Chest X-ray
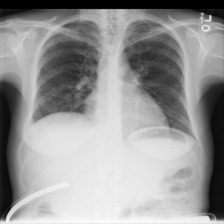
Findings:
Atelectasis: negative
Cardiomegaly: negative
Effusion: negative
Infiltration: negative
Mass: negative
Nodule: negative
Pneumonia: negative
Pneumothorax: negative
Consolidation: negative
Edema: negative
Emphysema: negative
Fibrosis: negative
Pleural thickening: negative
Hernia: negative